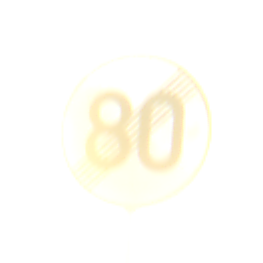
Verkehrszeichen: EndeGeschwindigkeit80
Umgebung: Outdoor, Nature
Tageszeit: SunriseSunset
Wetter: Clear
Licht: Natural
Jahreszeit: NotSpecified
Kontrast: LowContrast